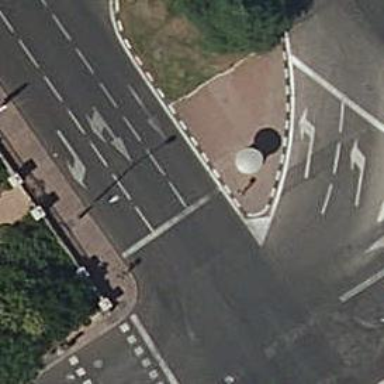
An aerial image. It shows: Road with traffic signals.